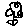
Label: flower